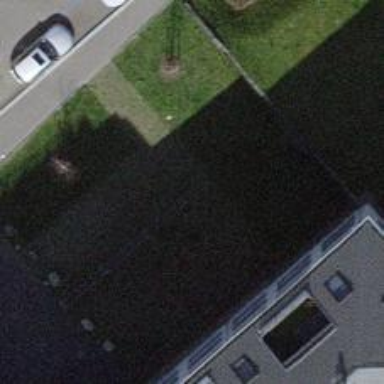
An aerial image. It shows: Bicycle parking area.